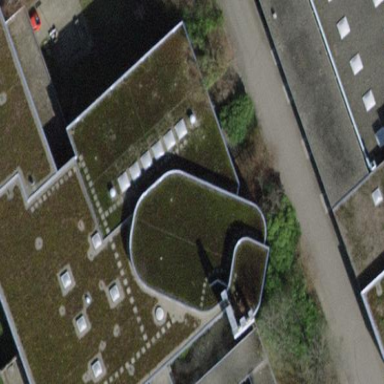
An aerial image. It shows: Building with flat roof that runs across.